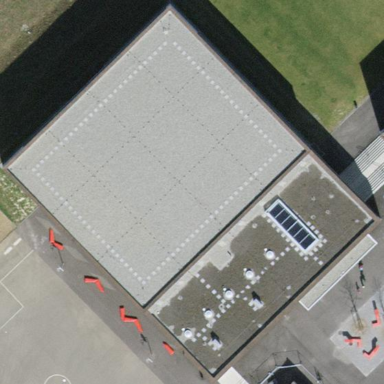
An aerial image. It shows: School building.